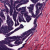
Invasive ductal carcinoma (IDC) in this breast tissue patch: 0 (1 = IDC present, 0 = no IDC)